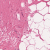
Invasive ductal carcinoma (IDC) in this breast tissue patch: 0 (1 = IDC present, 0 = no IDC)